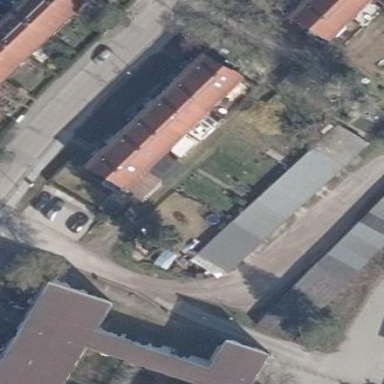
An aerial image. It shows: Residential building with gabled roof. The building has color of #EECBAD.